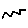
Label: zigzag